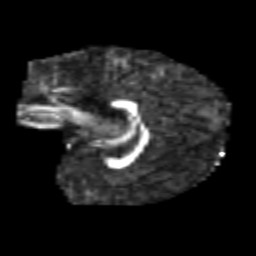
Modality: FA
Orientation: sagittal
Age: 6
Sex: female
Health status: healthy